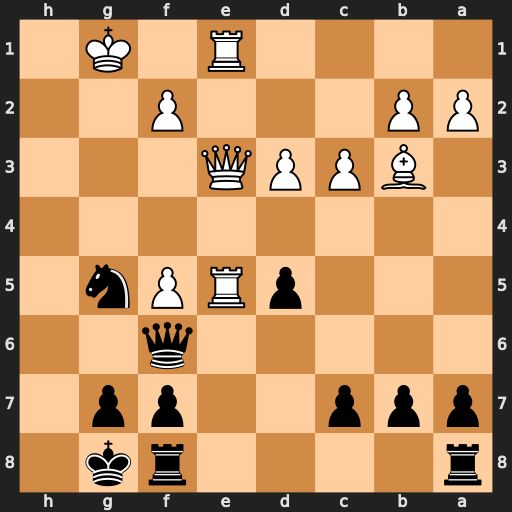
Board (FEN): r4rk1/ppp2pp1/5q2/3pRPn1/8/1BPPQ3/PP3P2/4R1K1
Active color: b
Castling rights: -
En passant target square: -
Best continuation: Qxe5 Qxe5 Nf3+ Kg2 Nxe5